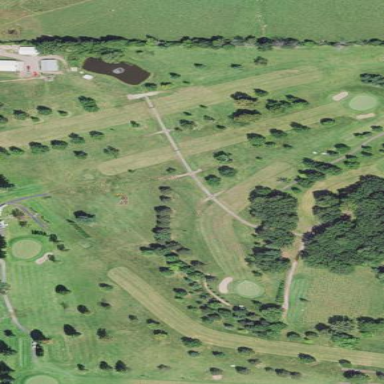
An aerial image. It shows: Golf course.